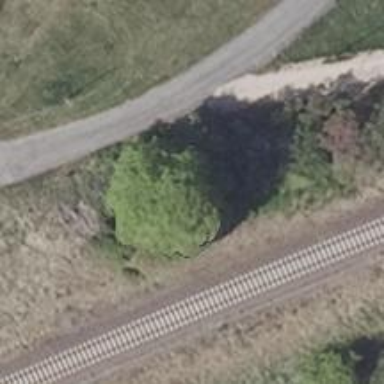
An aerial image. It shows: Deciduous broadleaved tree.